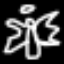
Label: angel